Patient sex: M
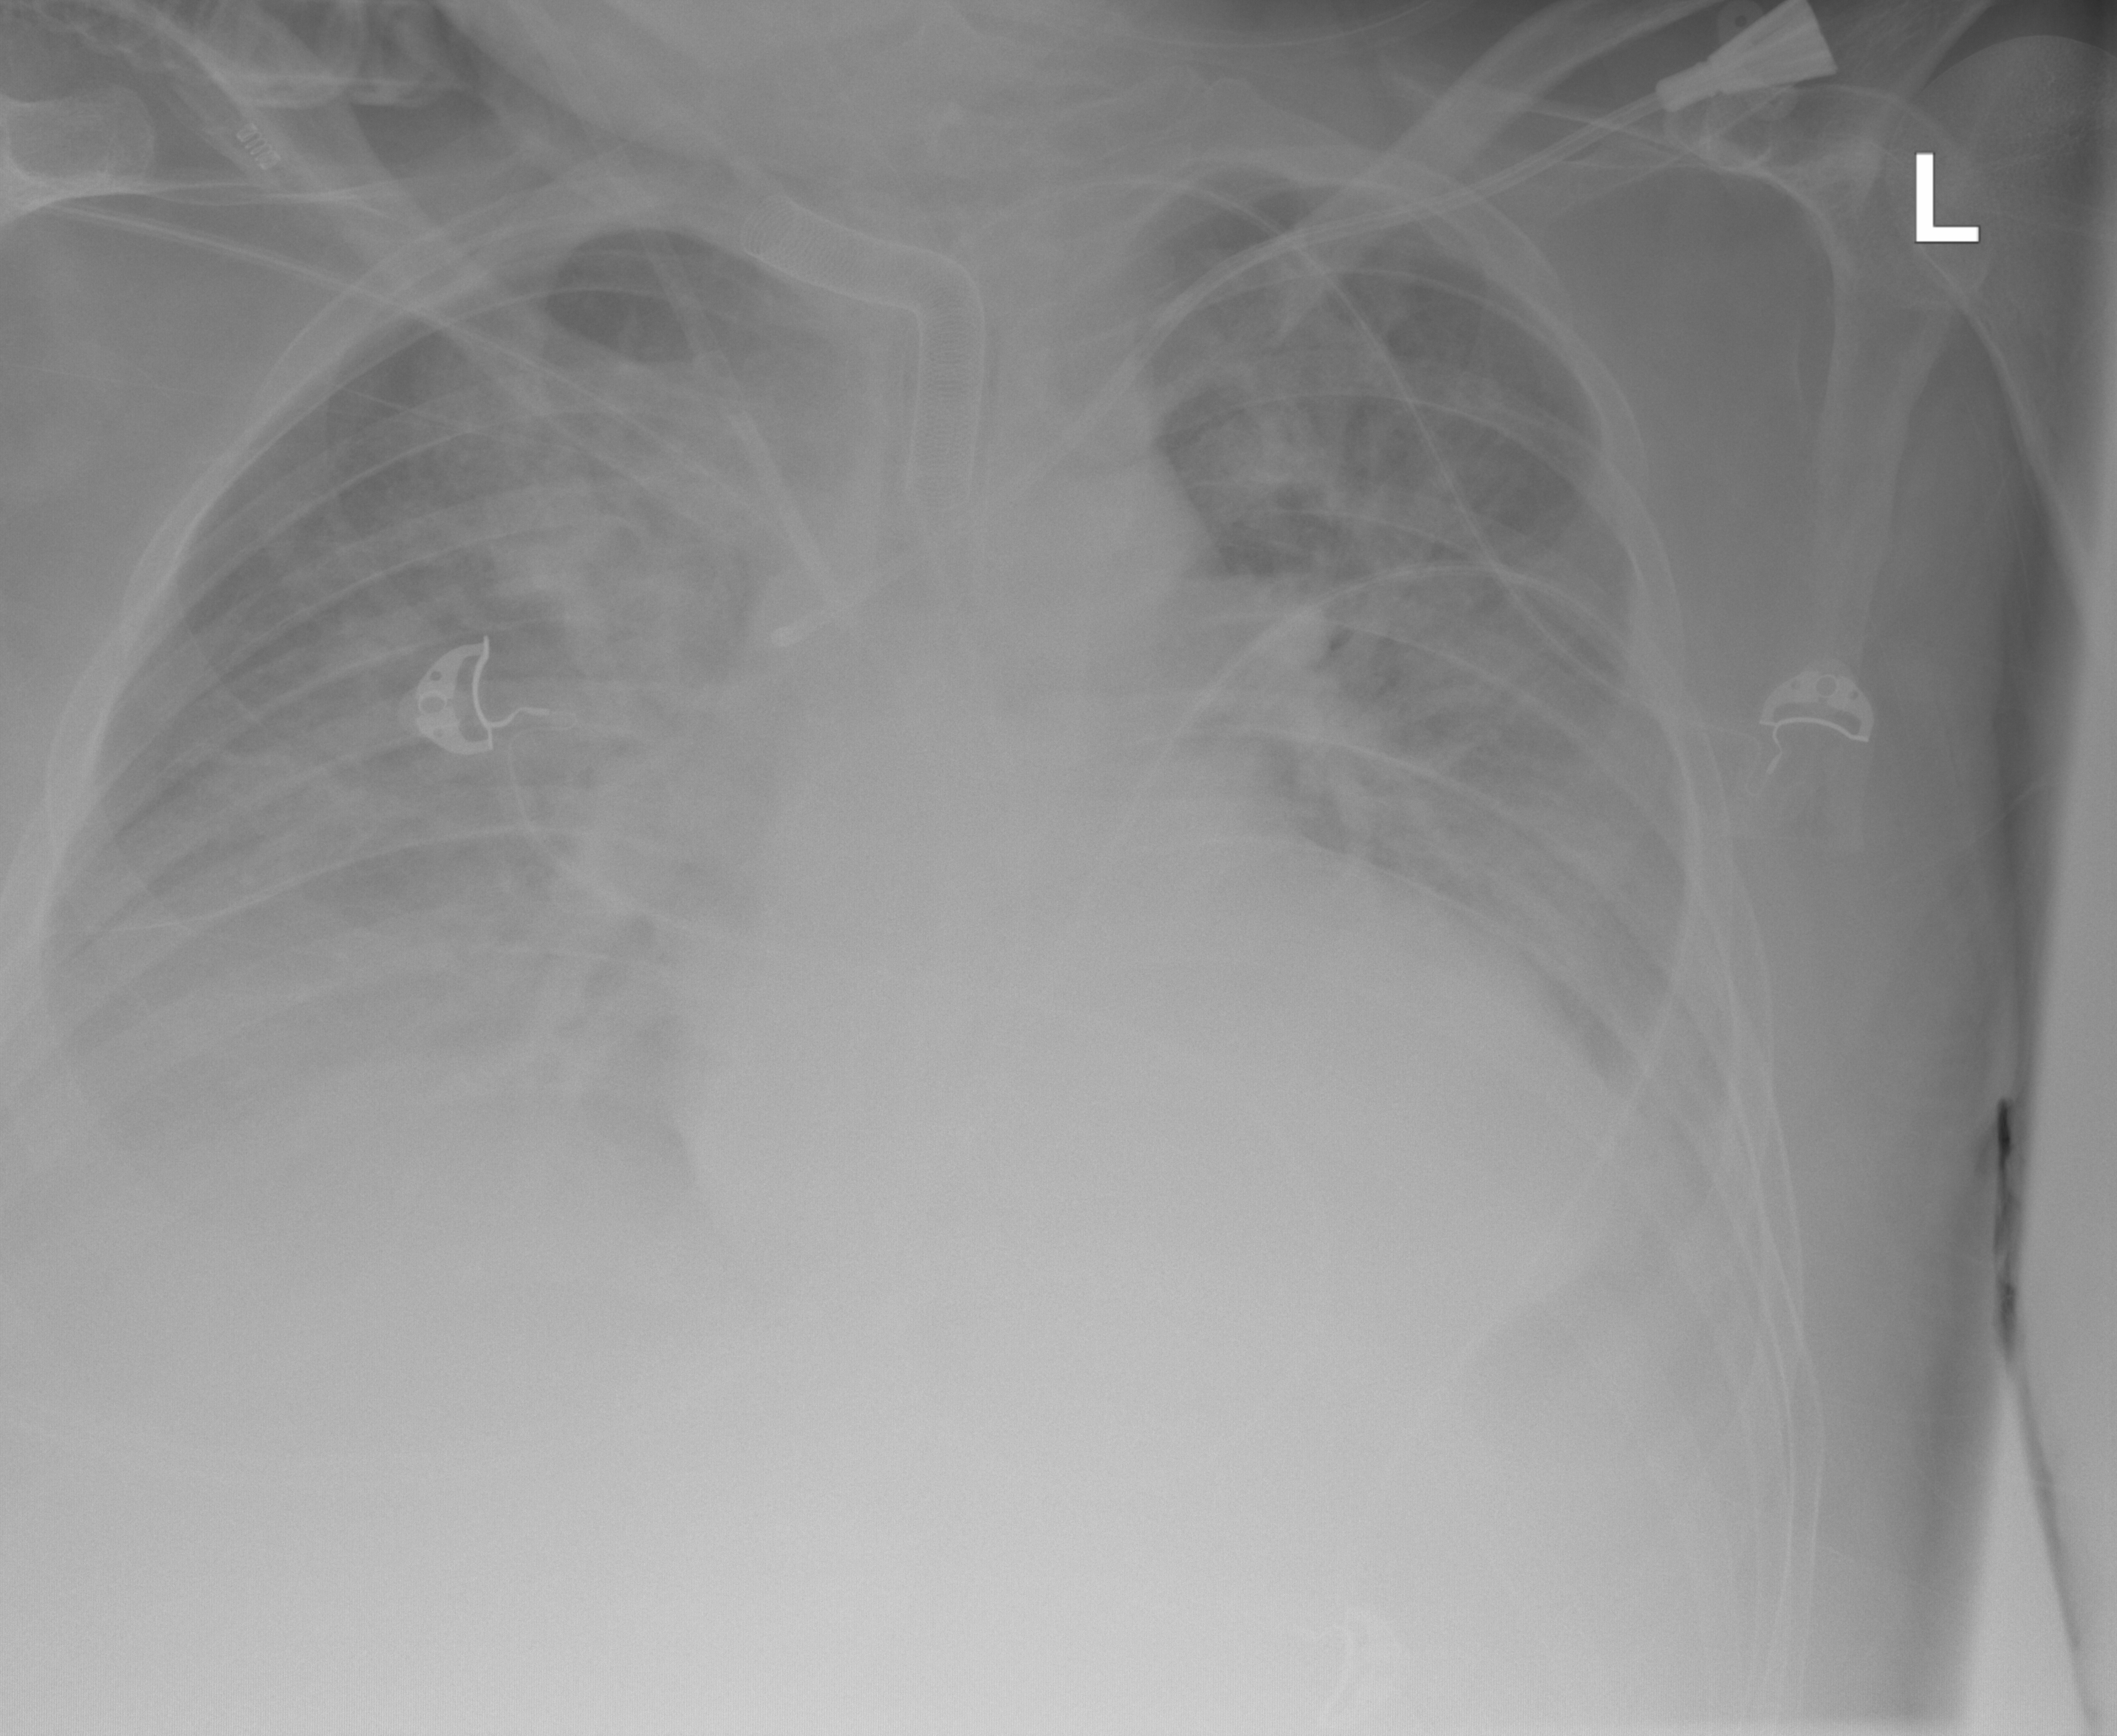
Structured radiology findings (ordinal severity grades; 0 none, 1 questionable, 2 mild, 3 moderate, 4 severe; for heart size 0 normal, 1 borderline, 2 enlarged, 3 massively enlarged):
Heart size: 2
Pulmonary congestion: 3
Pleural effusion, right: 2
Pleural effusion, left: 2
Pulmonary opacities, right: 0
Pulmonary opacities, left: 0
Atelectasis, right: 2
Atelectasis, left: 2